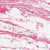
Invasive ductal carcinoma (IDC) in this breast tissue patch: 0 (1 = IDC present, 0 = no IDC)